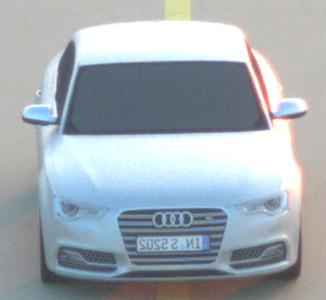
Make: Audi
Model: S5
Detailed model: F5
Model produced from: 2016
Model produced until: 2019
Doors: 2
Color: white
Road condition: dry road
Daytime: sunrise or sunset
Contrast: medium contrast